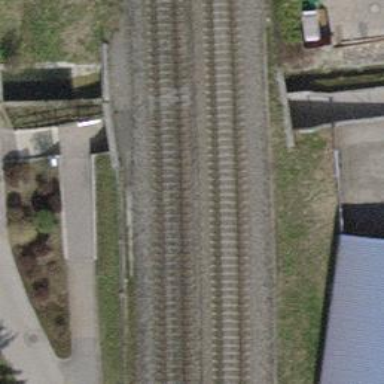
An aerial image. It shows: Railway bridge with electrified tracks and single contact line.